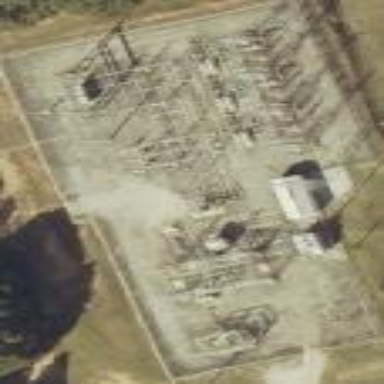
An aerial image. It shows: Outdoor power substation surrounded by fence. This substation operates at the transmission level.